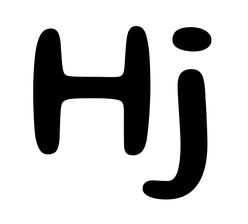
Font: Gluten_Regular